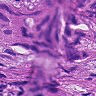
Metastatic tissue present: yes